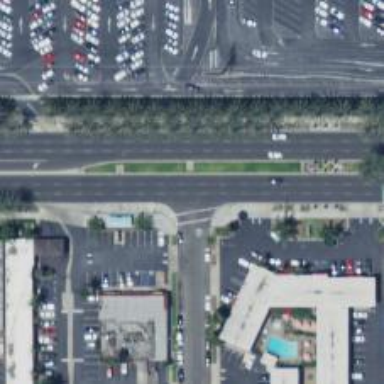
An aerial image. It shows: Primary highway with separate sidewalk.